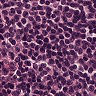
Metastatic tissue present: no